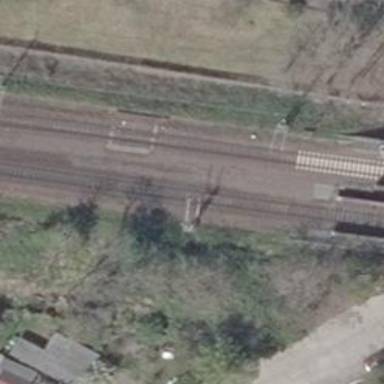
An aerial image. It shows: Milestone along the railway track with catenary mast.